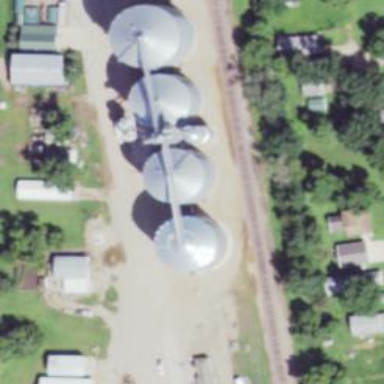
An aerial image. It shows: Silo.